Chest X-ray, PA view. Patient: 31 years old, sex F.
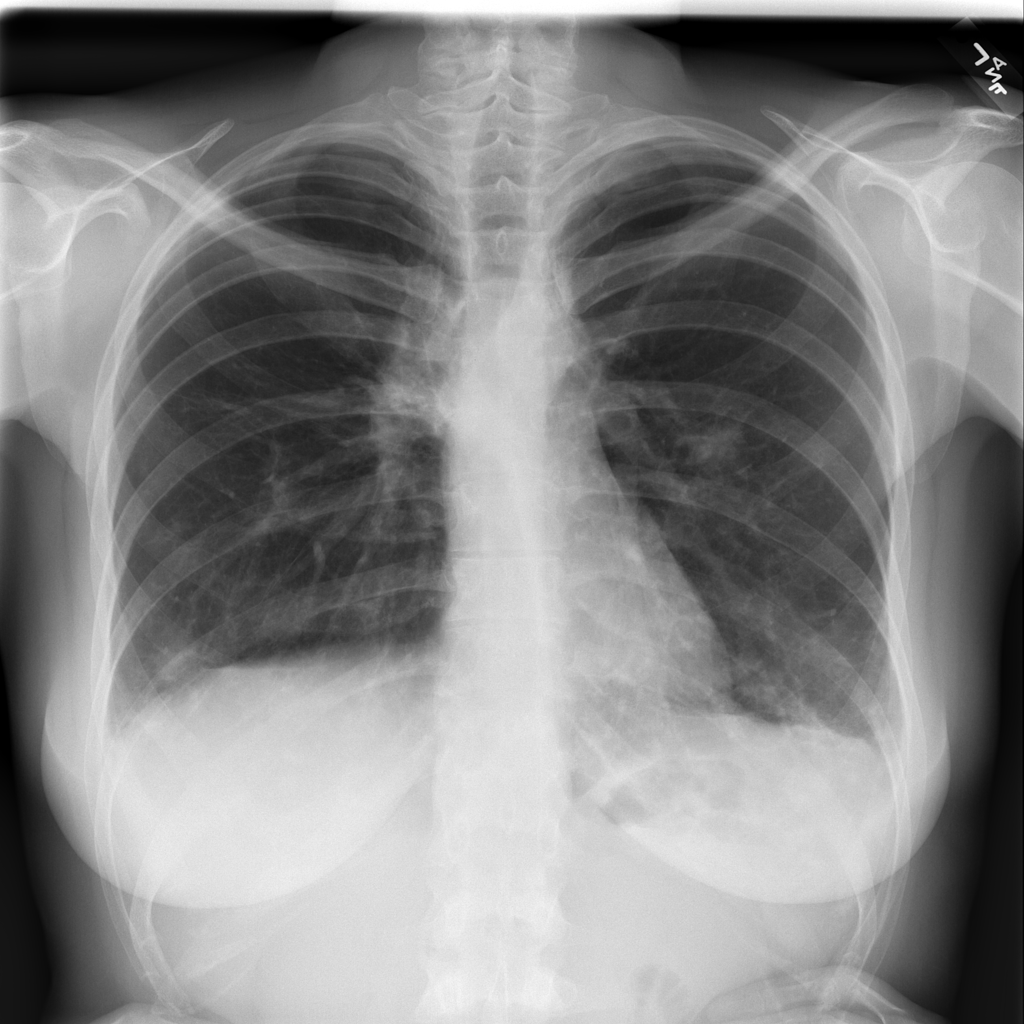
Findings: Infiltration, Mass